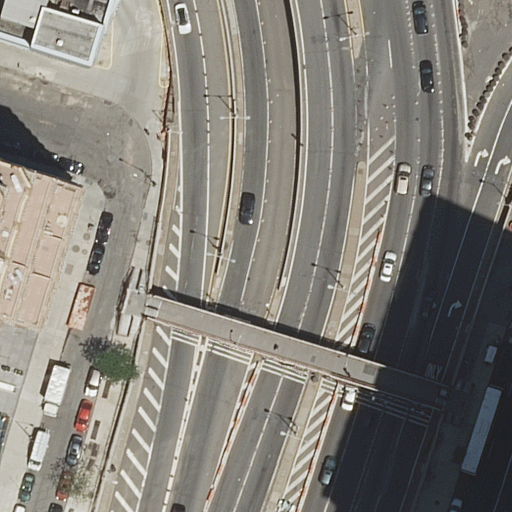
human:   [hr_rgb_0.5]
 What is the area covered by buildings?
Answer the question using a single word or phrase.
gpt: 542m2

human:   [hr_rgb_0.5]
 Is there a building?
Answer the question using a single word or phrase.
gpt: yes

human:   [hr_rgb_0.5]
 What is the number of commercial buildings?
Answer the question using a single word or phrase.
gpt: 0

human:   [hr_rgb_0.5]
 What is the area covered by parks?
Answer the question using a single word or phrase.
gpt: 61m2

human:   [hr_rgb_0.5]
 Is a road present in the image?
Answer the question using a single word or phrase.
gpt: yes

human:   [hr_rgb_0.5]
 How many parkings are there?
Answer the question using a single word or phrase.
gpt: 1

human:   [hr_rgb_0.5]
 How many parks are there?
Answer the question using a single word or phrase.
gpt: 1

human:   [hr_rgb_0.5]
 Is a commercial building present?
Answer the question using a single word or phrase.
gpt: no

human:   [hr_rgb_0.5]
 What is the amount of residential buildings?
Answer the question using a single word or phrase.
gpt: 2

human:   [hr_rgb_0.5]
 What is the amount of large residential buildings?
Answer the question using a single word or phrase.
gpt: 0

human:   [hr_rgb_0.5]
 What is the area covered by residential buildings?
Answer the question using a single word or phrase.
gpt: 542m2

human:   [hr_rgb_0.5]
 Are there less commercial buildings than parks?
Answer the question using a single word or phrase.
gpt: yes

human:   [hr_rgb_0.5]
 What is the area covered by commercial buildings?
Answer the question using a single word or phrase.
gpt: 0m2

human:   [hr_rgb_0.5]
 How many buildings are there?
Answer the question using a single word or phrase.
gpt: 2

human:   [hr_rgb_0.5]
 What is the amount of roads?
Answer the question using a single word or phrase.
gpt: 20

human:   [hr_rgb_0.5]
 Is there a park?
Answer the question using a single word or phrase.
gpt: yes

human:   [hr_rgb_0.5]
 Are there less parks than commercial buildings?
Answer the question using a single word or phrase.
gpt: no

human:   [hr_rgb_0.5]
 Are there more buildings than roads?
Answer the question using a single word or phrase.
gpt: no

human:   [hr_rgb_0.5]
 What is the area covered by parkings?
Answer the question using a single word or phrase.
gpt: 186m2

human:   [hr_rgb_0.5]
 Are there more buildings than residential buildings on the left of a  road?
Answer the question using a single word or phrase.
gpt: no

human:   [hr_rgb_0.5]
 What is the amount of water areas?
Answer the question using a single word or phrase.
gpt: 0

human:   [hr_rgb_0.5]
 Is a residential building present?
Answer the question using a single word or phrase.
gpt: yes

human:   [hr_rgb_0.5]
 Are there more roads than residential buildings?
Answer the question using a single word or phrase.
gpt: yes

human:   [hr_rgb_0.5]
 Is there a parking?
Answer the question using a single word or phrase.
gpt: yes

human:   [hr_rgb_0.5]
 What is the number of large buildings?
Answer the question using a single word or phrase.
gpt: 0

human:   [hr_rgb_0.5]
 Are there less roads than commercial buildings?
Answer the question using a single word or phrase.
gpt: no

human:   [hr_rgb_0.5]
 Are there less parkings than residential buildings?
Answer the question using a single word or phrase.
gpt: yes

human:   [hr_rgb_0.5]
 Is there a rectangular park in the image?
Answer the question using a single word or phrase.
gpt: yes

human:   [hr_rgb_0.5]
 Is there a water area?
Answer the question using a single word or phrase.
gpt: no

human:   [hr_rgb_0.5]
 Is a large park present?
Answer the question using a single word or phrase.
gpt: no

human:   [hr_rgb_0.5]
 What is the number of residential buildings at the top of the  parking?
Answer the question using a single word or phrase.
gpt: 0

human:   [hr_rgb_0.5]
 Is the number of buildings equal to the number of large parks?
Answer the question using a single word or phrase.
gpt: no

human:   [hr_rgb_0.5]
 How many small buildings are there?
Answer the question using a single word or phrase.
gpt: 0

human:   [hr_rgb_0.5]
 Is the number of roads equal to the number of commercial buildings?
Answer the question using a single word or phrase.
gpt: no

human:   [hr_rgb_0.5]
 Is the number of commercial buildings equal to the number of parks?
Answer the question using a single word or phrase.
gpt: no

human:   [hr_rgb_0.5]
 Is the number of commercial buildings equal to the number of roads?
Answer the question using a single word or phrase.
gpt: no

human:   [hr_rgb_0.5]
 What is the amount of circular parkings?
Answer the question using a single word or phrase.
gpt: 0

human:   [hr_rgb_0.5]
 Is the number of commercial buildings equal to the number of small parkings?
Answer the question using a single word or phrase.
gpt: yes

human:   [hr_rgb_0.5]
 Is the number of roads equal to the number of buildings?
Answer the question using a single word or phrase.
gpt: no

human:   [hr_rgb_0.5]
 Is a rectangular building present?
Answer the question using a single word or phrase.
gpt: yes

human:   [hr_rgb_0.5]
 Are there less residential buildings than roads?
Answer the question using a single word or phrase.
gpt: yes

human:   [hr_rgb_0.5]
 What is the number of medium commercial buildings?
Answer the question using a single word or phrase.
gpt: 0

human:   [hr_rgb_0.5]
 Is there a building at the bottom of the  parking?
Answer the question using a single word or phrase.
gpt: yes

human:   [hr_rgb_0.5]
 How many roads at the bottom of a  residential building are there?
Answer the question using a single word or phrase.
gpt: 14

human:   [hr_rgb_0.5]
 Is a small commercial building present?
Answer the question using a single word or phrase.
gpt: no

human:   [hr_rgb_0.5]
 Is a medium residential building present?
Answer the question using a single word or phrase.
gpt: yes

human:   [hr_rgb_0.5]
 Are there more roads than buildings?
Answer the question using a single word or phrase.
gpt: yes

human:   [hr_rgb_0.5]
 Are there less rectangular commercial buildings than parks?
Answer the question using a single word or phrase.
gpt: yes

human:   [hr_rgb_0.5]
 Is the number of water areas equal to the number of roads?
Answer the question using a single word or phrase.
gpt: no

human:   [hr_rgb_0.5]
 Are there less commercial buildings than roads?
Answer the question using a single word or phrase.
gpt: yes

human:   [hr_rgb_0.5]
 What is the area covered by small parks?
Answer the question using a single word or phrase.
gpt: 61m2

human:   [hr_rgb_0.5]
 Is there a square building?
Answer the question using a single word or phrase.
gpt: no

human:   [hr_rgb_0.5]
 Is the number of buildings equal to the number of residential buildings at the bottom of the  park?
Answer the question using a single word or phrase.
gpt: no

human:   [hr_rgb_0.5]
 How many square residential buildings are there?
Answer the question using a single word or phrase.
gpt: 0

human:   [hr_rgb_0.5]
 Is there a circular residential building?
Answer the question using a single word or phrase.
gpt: no

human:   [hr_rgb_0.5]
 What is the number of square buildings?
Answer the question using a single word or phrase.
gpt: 0

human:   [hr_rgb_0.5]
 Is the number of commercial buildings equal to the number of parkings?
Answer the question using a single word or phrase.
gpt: no

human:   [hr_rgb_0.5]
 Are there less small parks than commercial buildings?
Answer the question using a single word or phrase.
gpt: no

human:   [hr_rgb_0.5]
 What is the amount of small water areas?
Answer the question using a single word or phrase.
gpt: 0

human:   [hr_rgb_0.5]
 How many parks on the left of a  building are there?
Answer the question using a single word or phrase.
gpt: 0

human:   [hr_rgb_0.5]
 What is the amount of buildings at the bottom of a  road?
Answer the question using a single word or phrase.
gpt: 1

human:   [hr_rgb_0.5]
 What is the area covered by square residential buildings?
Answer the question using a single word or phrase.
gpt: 0m2

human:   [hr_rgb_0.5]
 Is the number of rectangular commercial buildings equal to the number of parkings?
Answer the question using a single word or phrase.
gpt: no

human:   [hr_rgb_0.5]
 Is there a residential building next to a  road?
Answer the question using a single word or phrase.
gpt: yes